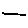
Label: line